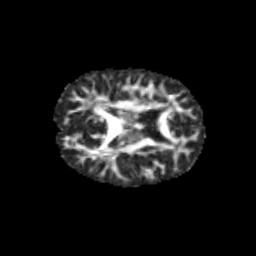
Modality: FA
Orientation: axial
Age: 11
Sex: male
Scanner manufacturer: siemens
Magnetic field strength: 3 T
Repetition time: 3.8 s
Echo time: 0.07 s